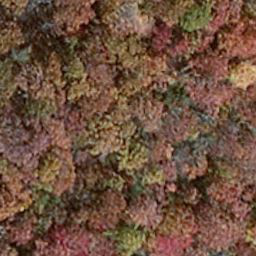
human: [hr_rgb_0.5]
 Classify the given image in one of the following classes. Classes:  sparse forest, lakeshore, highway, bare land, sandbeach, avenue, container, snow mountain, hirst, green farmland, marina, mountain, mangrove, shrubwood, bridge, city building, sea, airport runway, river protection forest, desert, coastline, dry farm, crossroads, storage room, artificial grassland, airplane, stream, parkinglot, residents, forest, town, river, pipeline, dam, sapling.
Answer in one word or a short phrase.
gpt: mangrove